Question: I have the following JS function:
'''
function addTopLinks() {
$('#calendar .fc-view-resourceNextWeeks thead th .fc-resourceName')
.addClass('top-cell');
};
'''
It is not adding the class.
I have another:
'''
function addDayClass() {
$('#calendar .fc-view-resourceNextWeeks thead th')
.filter(function () {
if ($(this).text().indexOf('Mon ') == 0) return true;
return false;
})
.addClass('monday');
};
'''
That one works just fine.
This is the hierarchy:

I am really not sure why the first one is working and not this one...
Thanks
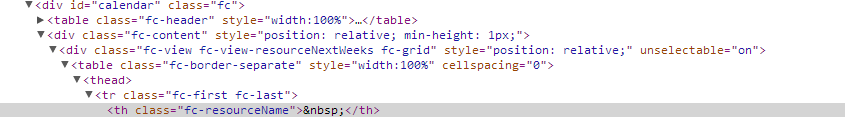
Answer: Change your selector, instead of:
''#calendar .fc-view-resourceNextWeeks thead th .fc-resourceName''
try:
''#calendar .fc-view-resourceNextWeeks thead th.fc-resourceName''